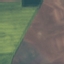
Land use / land cover class: AnnualCrop